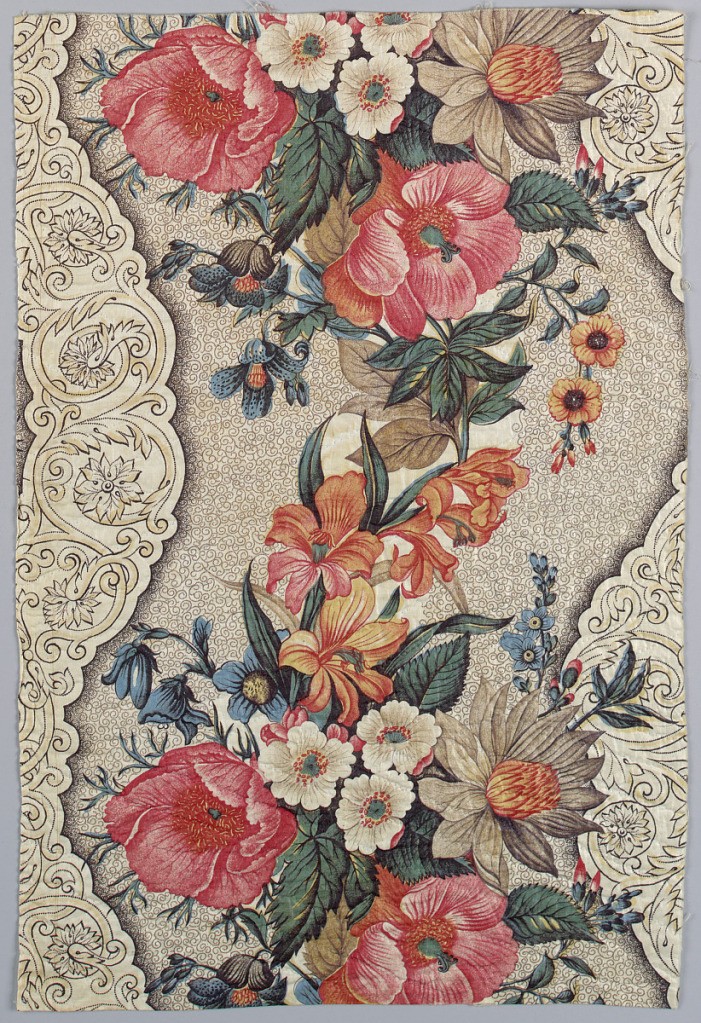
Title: Quilt fragment
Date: ca. 1835
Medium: cotton Technique: printed by roller and engraved plate (mule printing) on plain weave, quilted
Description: Fragment of a cotton quilt printed in a chintz pattern that has a curving flower arrangement in deep colors of red, blue, orange and green (achieved by printing yellow and blue). Two delicate lace-like bands with S-curves follow the line of the flowers on either side. Background is printed with fine curlicues. A wooden cylinder carved in a relief pattern was used to print the large areas of color while an engraved copper cylinder was used to apply the delicate linear elements in a double process known as mule printing.